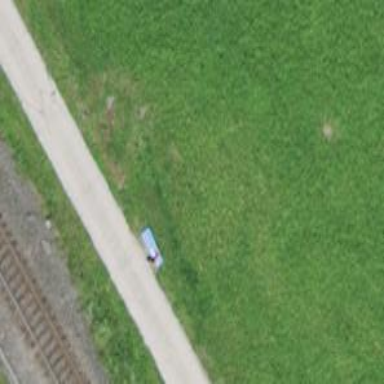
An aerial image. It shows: Blue bench.